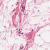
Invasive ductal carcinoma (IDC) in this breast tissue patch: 0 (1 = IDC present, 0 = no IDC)